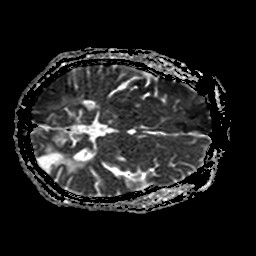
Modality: ADC
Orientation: axial
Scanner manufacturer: philips
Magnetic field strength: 1.5 T
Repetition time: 3.398 s
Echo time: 0.09411 s